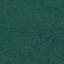
Land use / land cover: Forest